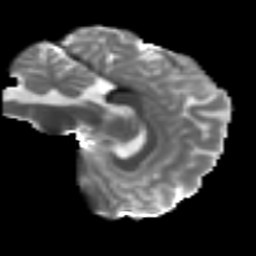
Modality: T2w
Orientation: sagittal
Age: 22
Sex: female
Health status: ill
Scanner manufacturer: siemens
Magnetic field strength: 3 T
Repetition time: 6.5 s
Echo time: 0.062 s